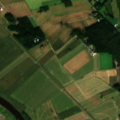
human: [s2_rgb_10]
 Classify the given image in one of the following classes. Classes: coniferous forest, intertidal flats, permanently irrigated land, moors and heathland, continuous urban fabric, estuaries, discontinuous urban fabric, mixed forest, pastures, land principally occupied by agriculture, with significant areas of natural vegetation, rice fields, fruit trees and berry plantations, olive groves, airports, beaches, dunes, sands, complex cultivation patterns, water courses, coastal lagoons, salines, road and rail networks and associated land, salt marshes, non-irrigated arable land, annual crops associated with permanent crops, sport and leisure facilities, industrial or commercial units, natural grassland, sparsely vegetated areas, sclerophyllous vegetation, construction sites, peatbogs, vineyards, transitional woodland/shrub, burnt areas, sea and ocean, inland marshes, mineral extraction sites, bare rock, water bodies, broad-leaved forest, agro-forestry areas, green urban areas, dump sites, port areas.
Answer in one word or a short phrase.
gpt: non-irrigated arable land, land principally occupied by agriculture, with significant areas of natural vegetation, coniferous forest